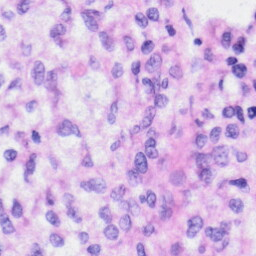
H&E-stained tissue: Liver